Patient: sex F, age 26
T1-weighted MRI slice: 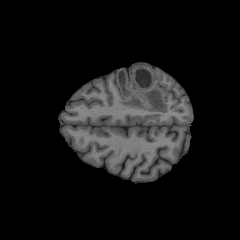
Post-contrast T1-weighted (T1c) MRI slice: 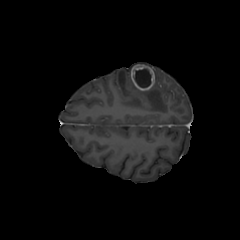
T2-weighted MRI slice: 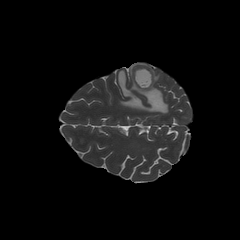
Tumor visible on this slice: yes
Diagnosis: Glioblastoma, IDH-wildtype
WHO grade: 4